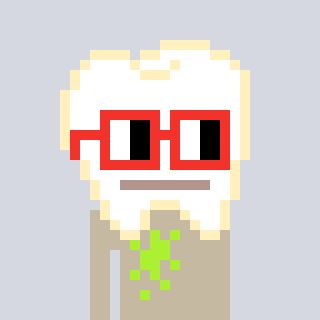
a pixel art character with square red glasses, a tooth-shaped head and a bege-colored body on a cool background